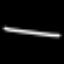
Label: line